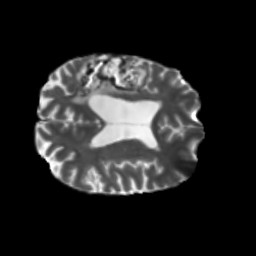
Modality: T2w
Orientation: axial
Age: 55
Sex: male
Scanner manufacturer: siemens
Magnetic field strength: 3 T
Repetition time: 5.25 s
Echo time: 0.08 s